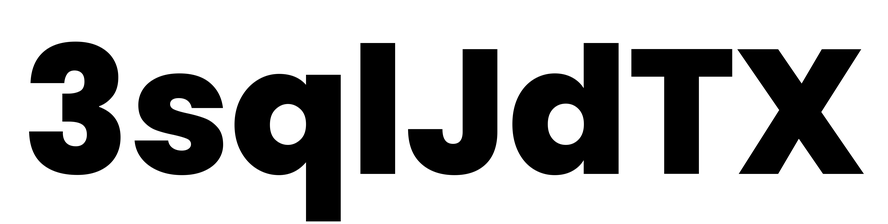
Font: Poppins-ExtraBold